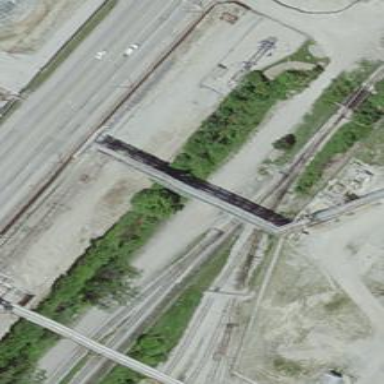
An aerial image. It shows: Railway yard in service.